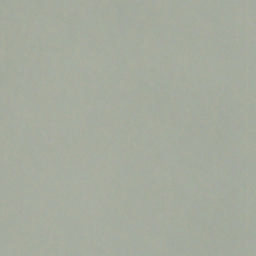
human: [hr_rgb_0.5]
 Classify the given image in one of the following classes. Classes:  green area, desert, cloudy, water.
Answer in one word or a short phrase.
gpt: cloudy